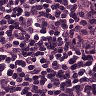
Metastatic tissue present: no